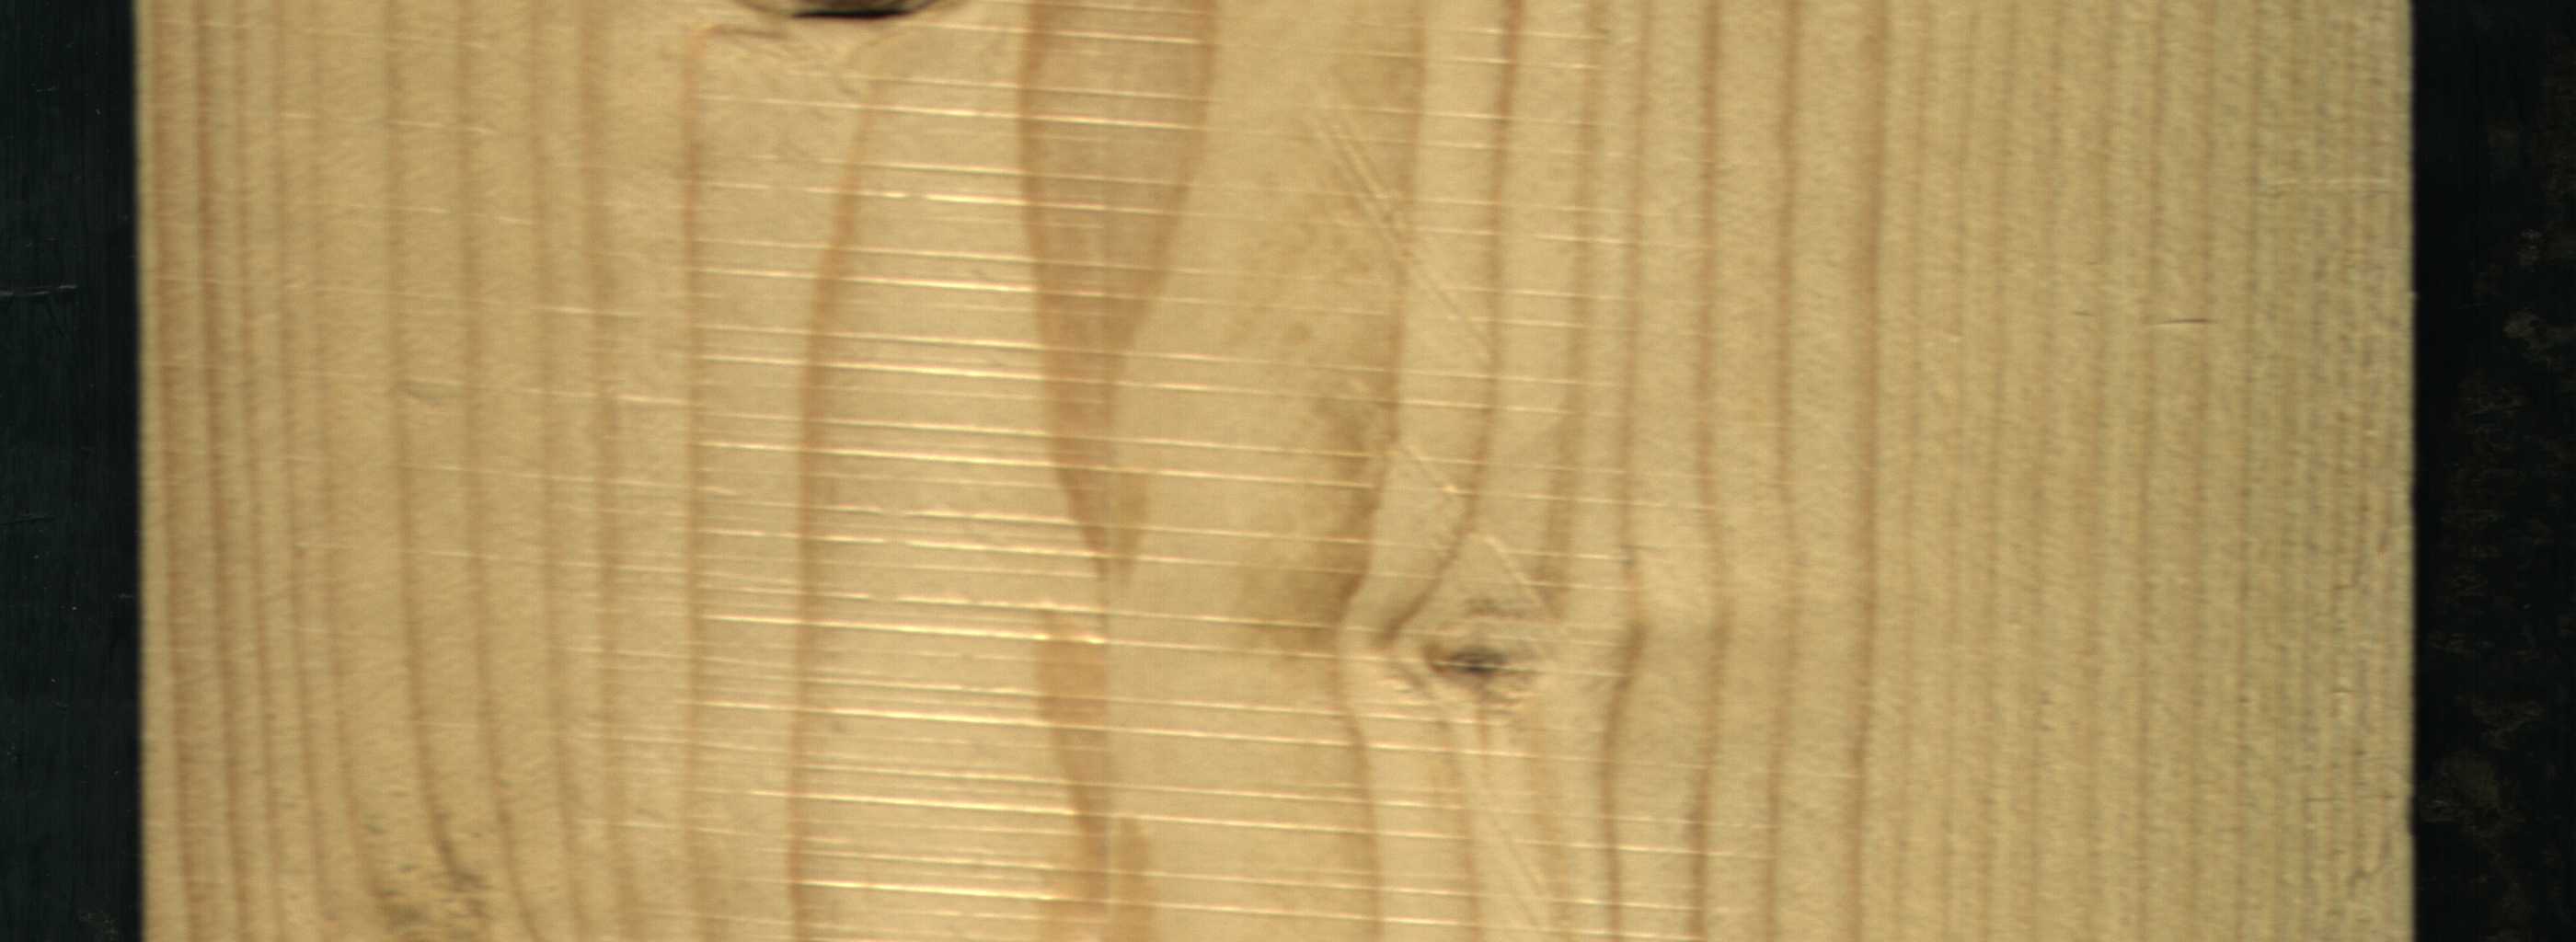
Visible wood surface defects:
Live_Knot
Live_Knot